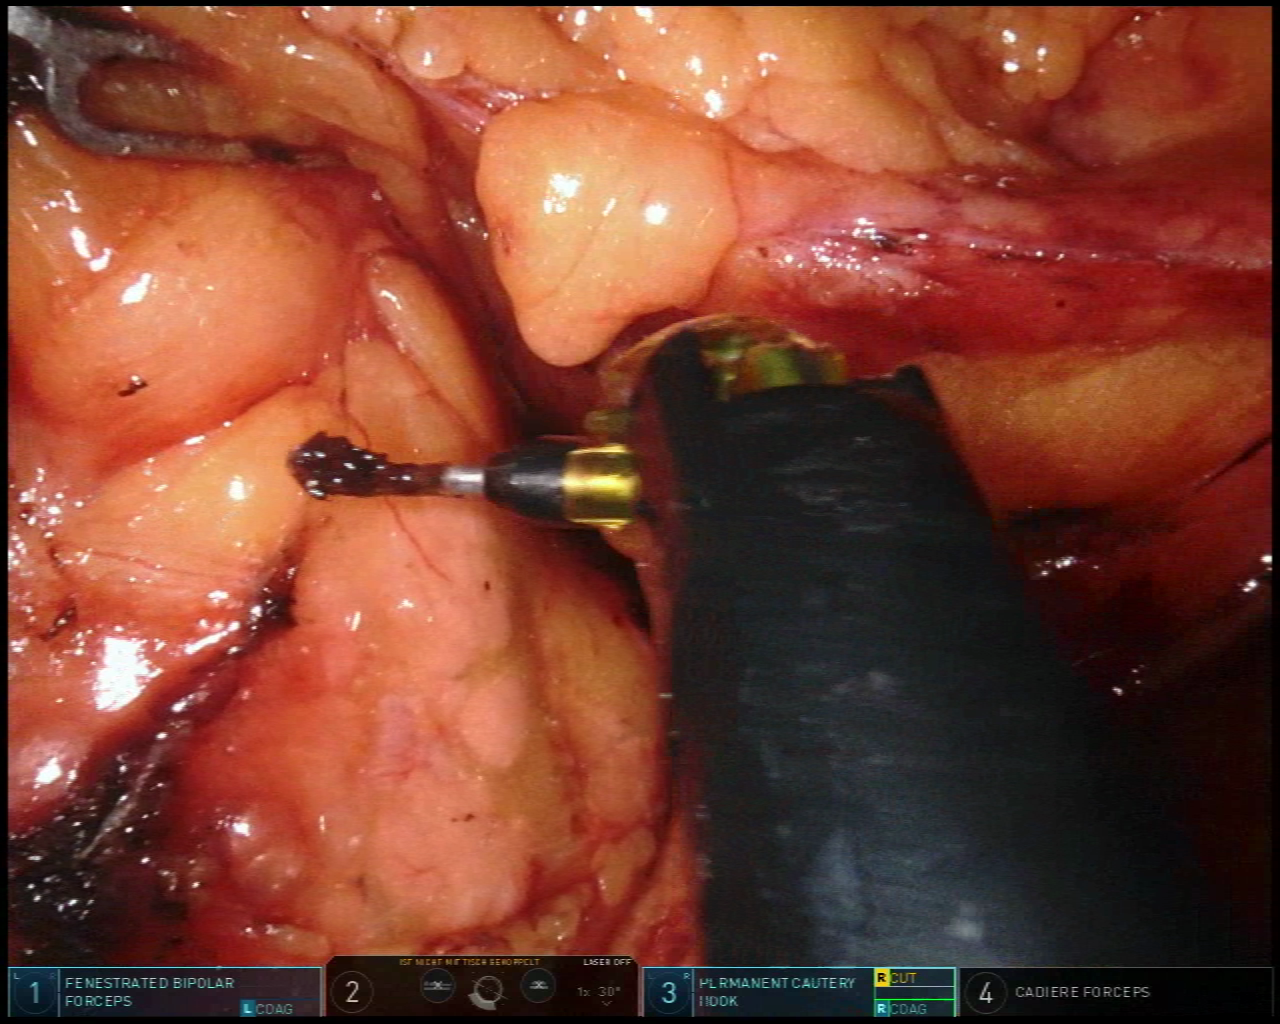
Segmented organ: pancreas
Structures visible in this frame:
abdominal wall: no
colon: no
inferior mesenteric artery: no
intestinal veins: no
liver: no
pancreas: yes
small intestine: no
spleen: no
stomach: no
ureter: no
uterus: no
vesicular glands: no